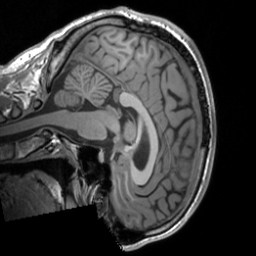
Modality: T1w
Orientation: sagittal
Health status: healthy
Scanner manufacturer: siemens
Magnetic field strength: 3 T
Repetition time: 1.9 s
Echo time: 0.00226 s